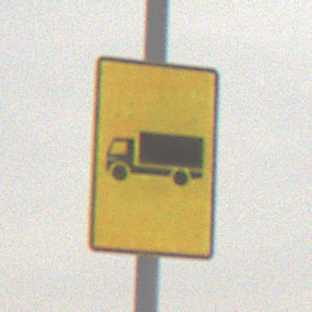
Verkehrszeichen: KFZZulaessigeGesamtmasse3Komma5TOhnePfeilsymbol
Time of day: MorningAfternoon
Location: Outdoor (Nature)
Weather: Overcast
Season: Winter
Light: Natural